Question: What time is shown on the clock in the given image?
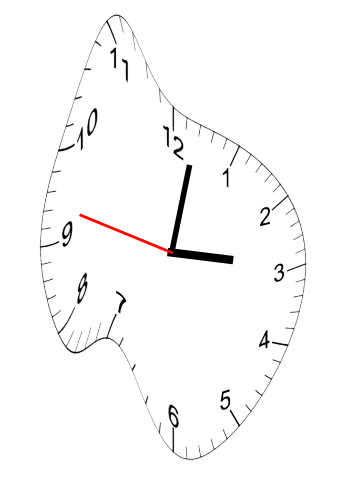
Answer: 03:01:47